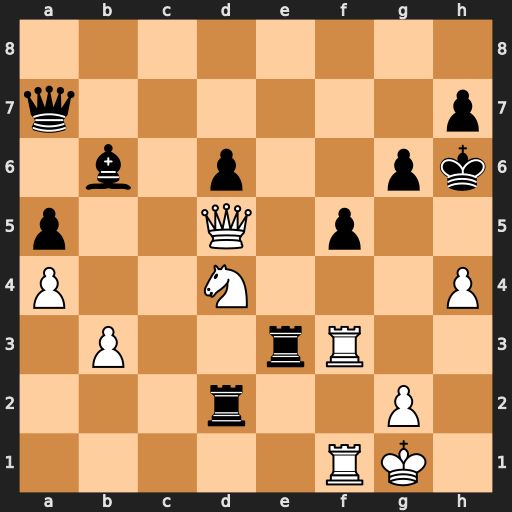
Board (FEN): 8/q6p/1b1p2pk/p2Q1p2/P2N3P/1P2rR2/3r2P1/5RK1
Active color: w
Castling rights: -
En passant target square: -
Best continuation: Nxf5+ gxf5 Qxd2